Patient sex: M
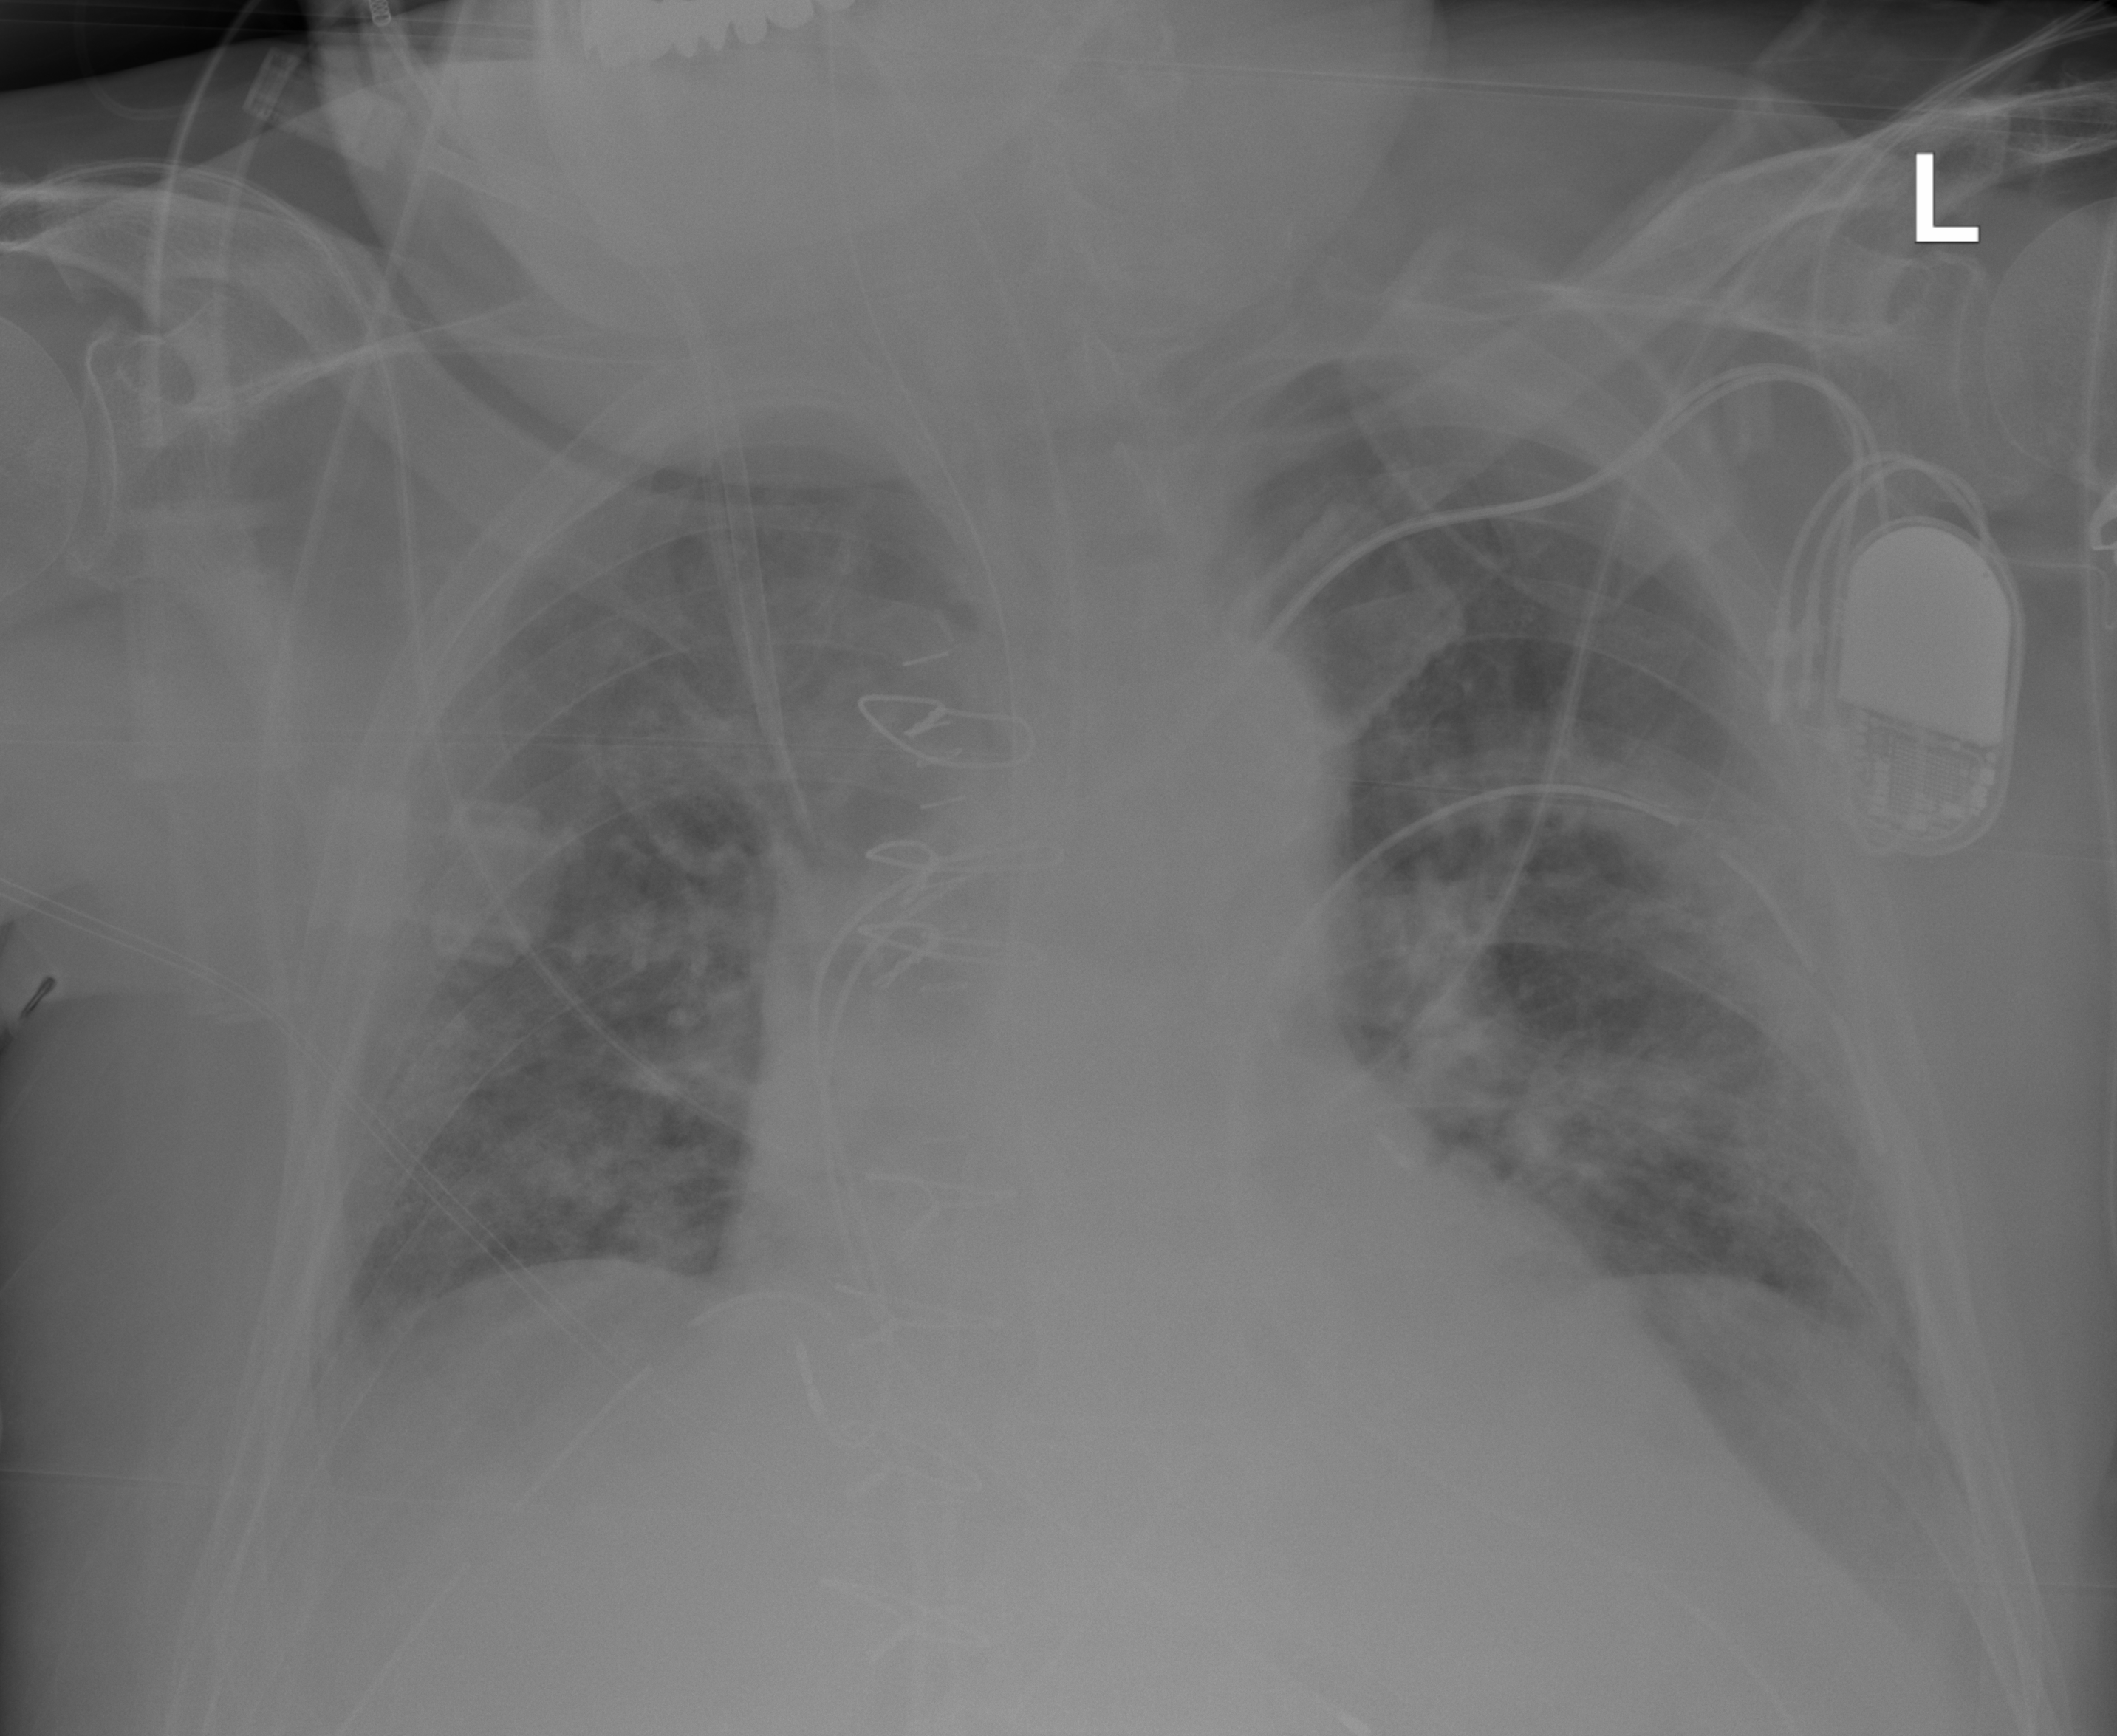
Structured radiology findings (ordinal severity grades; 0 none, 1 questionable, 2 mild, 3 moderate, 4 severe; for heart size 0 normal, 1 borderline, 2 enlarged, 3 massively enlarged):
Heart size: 2
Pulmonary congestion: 3
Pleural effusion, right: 1
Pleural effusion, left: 1
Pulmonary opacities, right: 2
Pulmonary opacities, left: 2
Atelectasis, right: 2
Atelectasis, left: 2